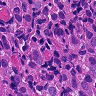
Metastatic tissue present: yes